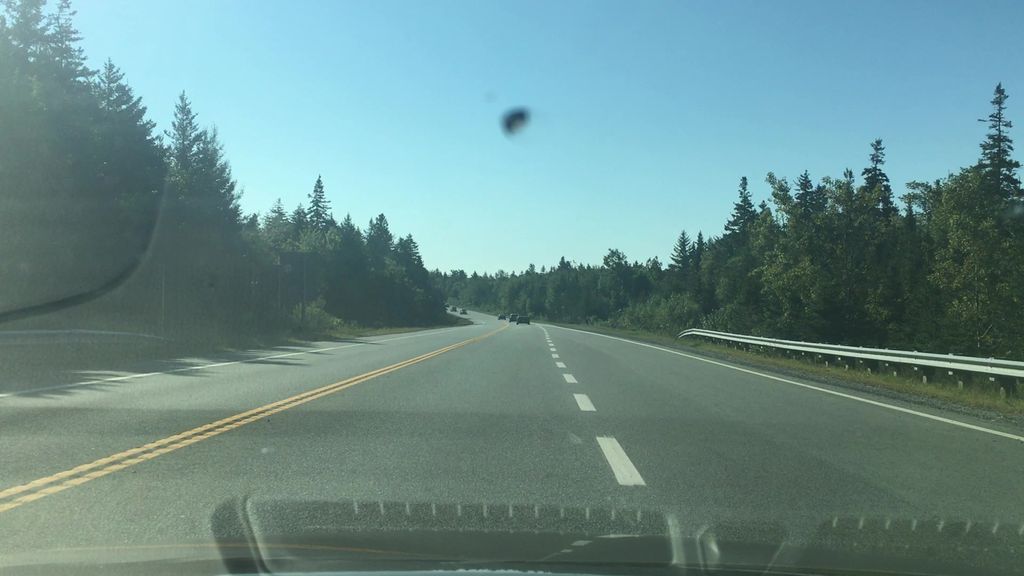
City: halifax